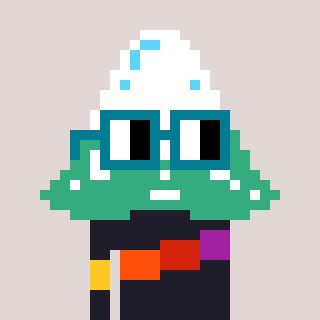
a pixel art character with square dark green glasses, a snowy mountain-shaped head and a grayscale-colored body on a warm background